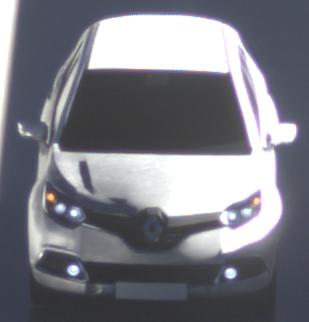
Make: Renault
Model: Captur ENERGY TCe 90
Detailed model: Captur (I)
Model produced from: 2013/06
Model produced until: 2015/05
Doors: 5
Color: white
Road condition: wet road
Daytime: morning or afternoon
Contrast: high contrast